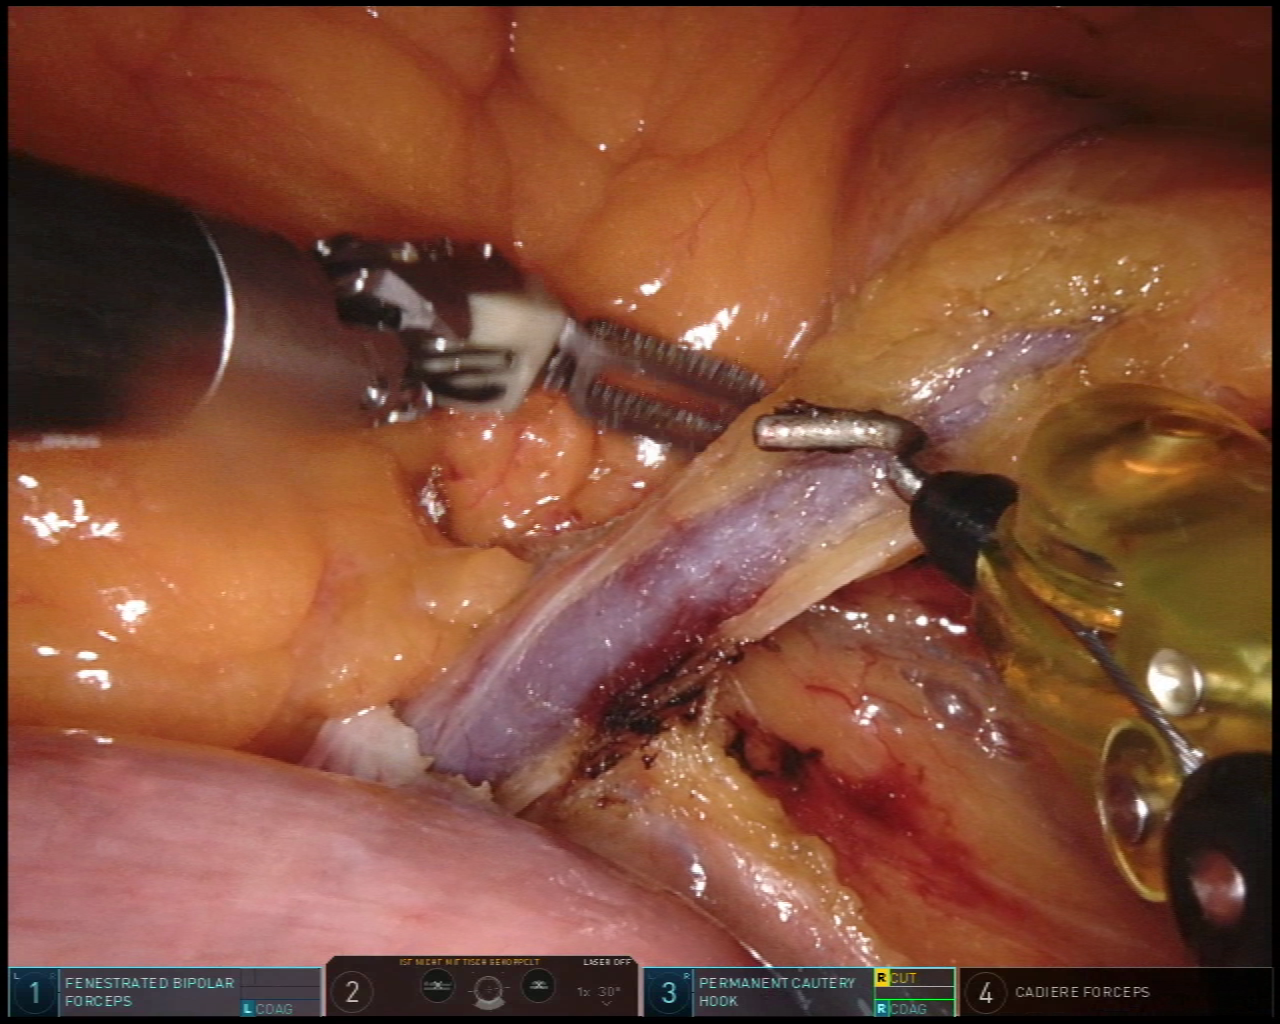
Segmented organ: intestinal_veins
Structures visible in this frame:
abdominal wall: no
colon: no
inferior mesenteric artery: no
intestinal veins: yes
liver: no
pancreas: no
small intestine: yes
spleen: no
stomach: no
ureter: no
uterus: no
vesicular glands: no